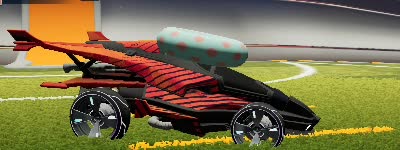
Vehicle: aftershock